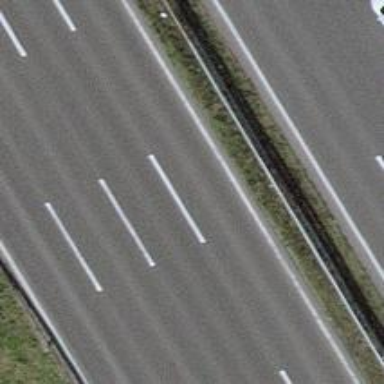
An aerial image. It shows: Asphalt motorway.